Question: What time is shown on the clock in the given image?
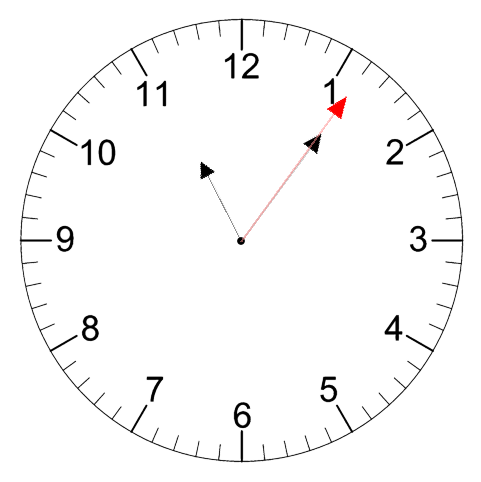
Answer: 11:06:06